Field crop: maize
Growth stage: 2
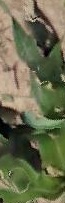
Species: maize